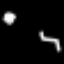
Label: mushroom